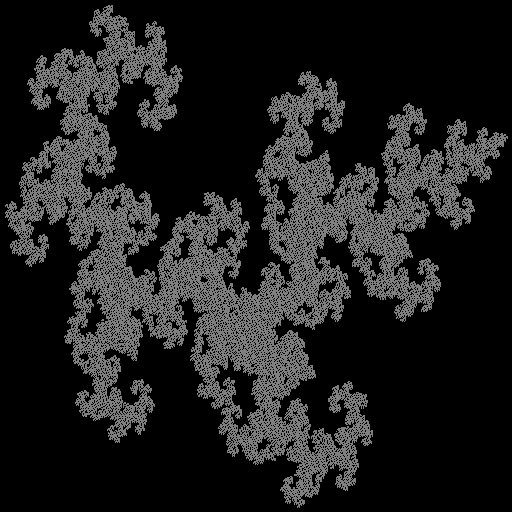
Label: a2